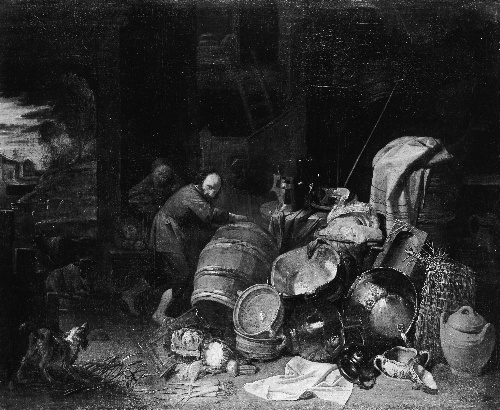
Title: Rustic Interior
Artist: David Ryckaert III
Artist bio: Flemish, 1612–1661
Object type: Painting
Classification: Paintings
Medium: Oil on canvas
Dimensions: 36 3/8 x 45 5/8 in. (92.4 x 115.9 cm)
Department: European Paintings
Credit line: Purchase, 1871
Accession year: 1871
Repository: Metropolitan Museum of Art, New York, NY
Tags: Dogs|Barrels|Interiors|Men